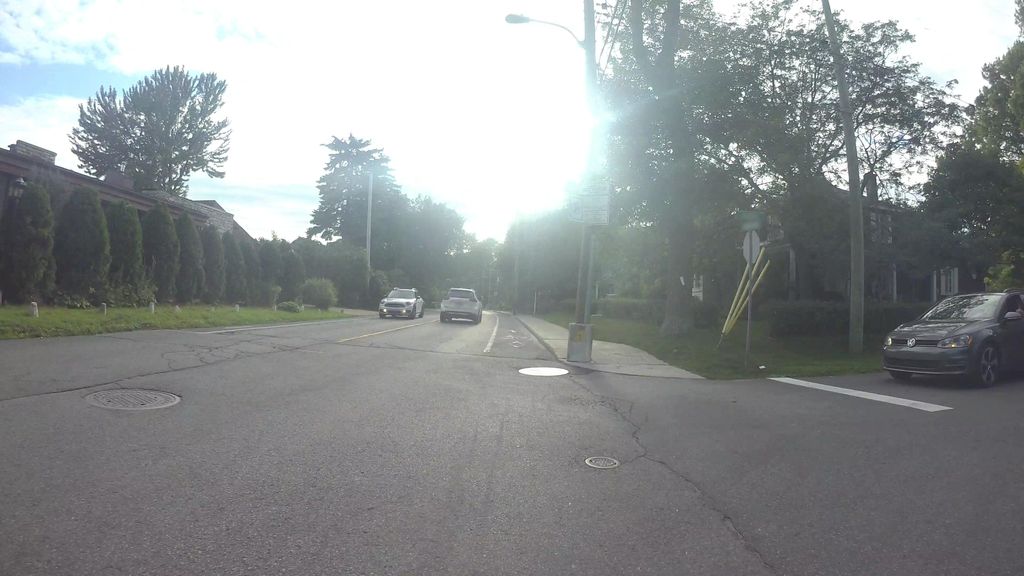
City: montreal